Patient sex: F
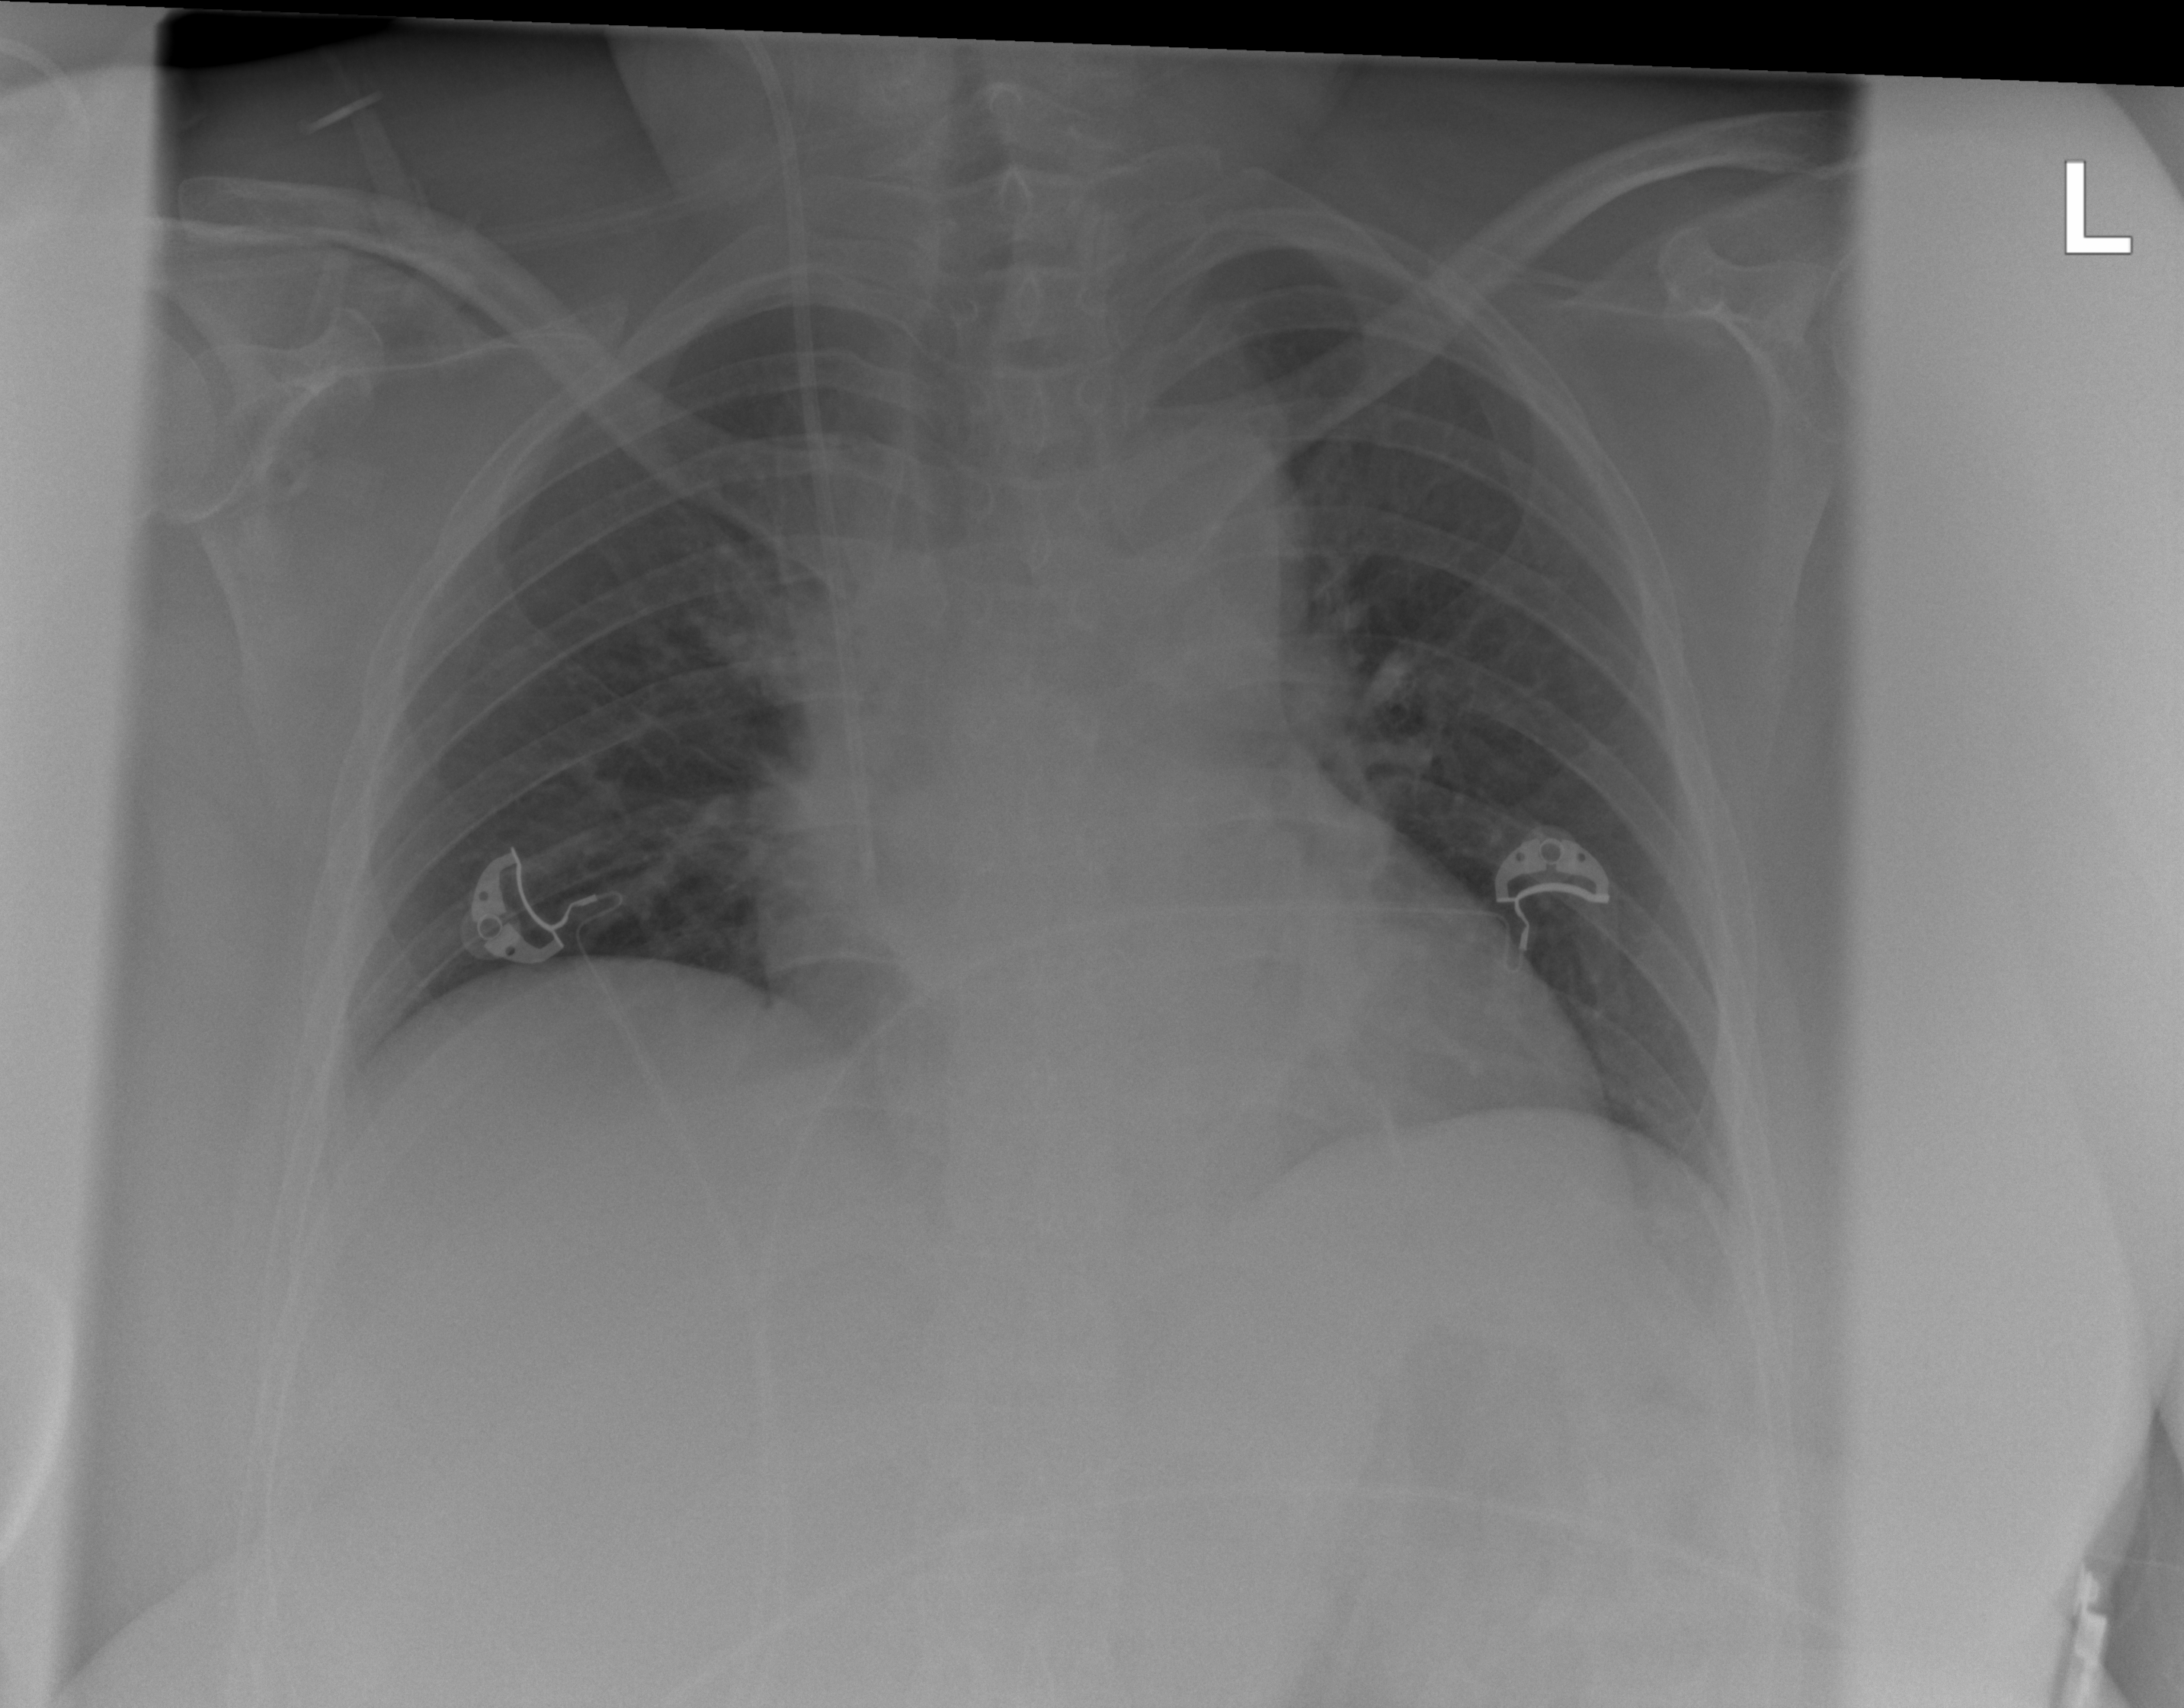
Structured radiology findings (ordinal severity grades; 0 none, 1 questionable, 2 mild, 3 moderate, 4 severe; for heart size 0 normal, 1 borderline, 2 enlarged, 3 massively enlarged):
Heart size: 1
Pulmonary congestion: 0
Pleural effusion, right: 0
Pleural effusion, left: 0
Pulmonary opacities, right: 0
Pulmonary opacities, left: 0
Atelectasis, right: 1
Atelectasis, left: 2